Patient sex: F
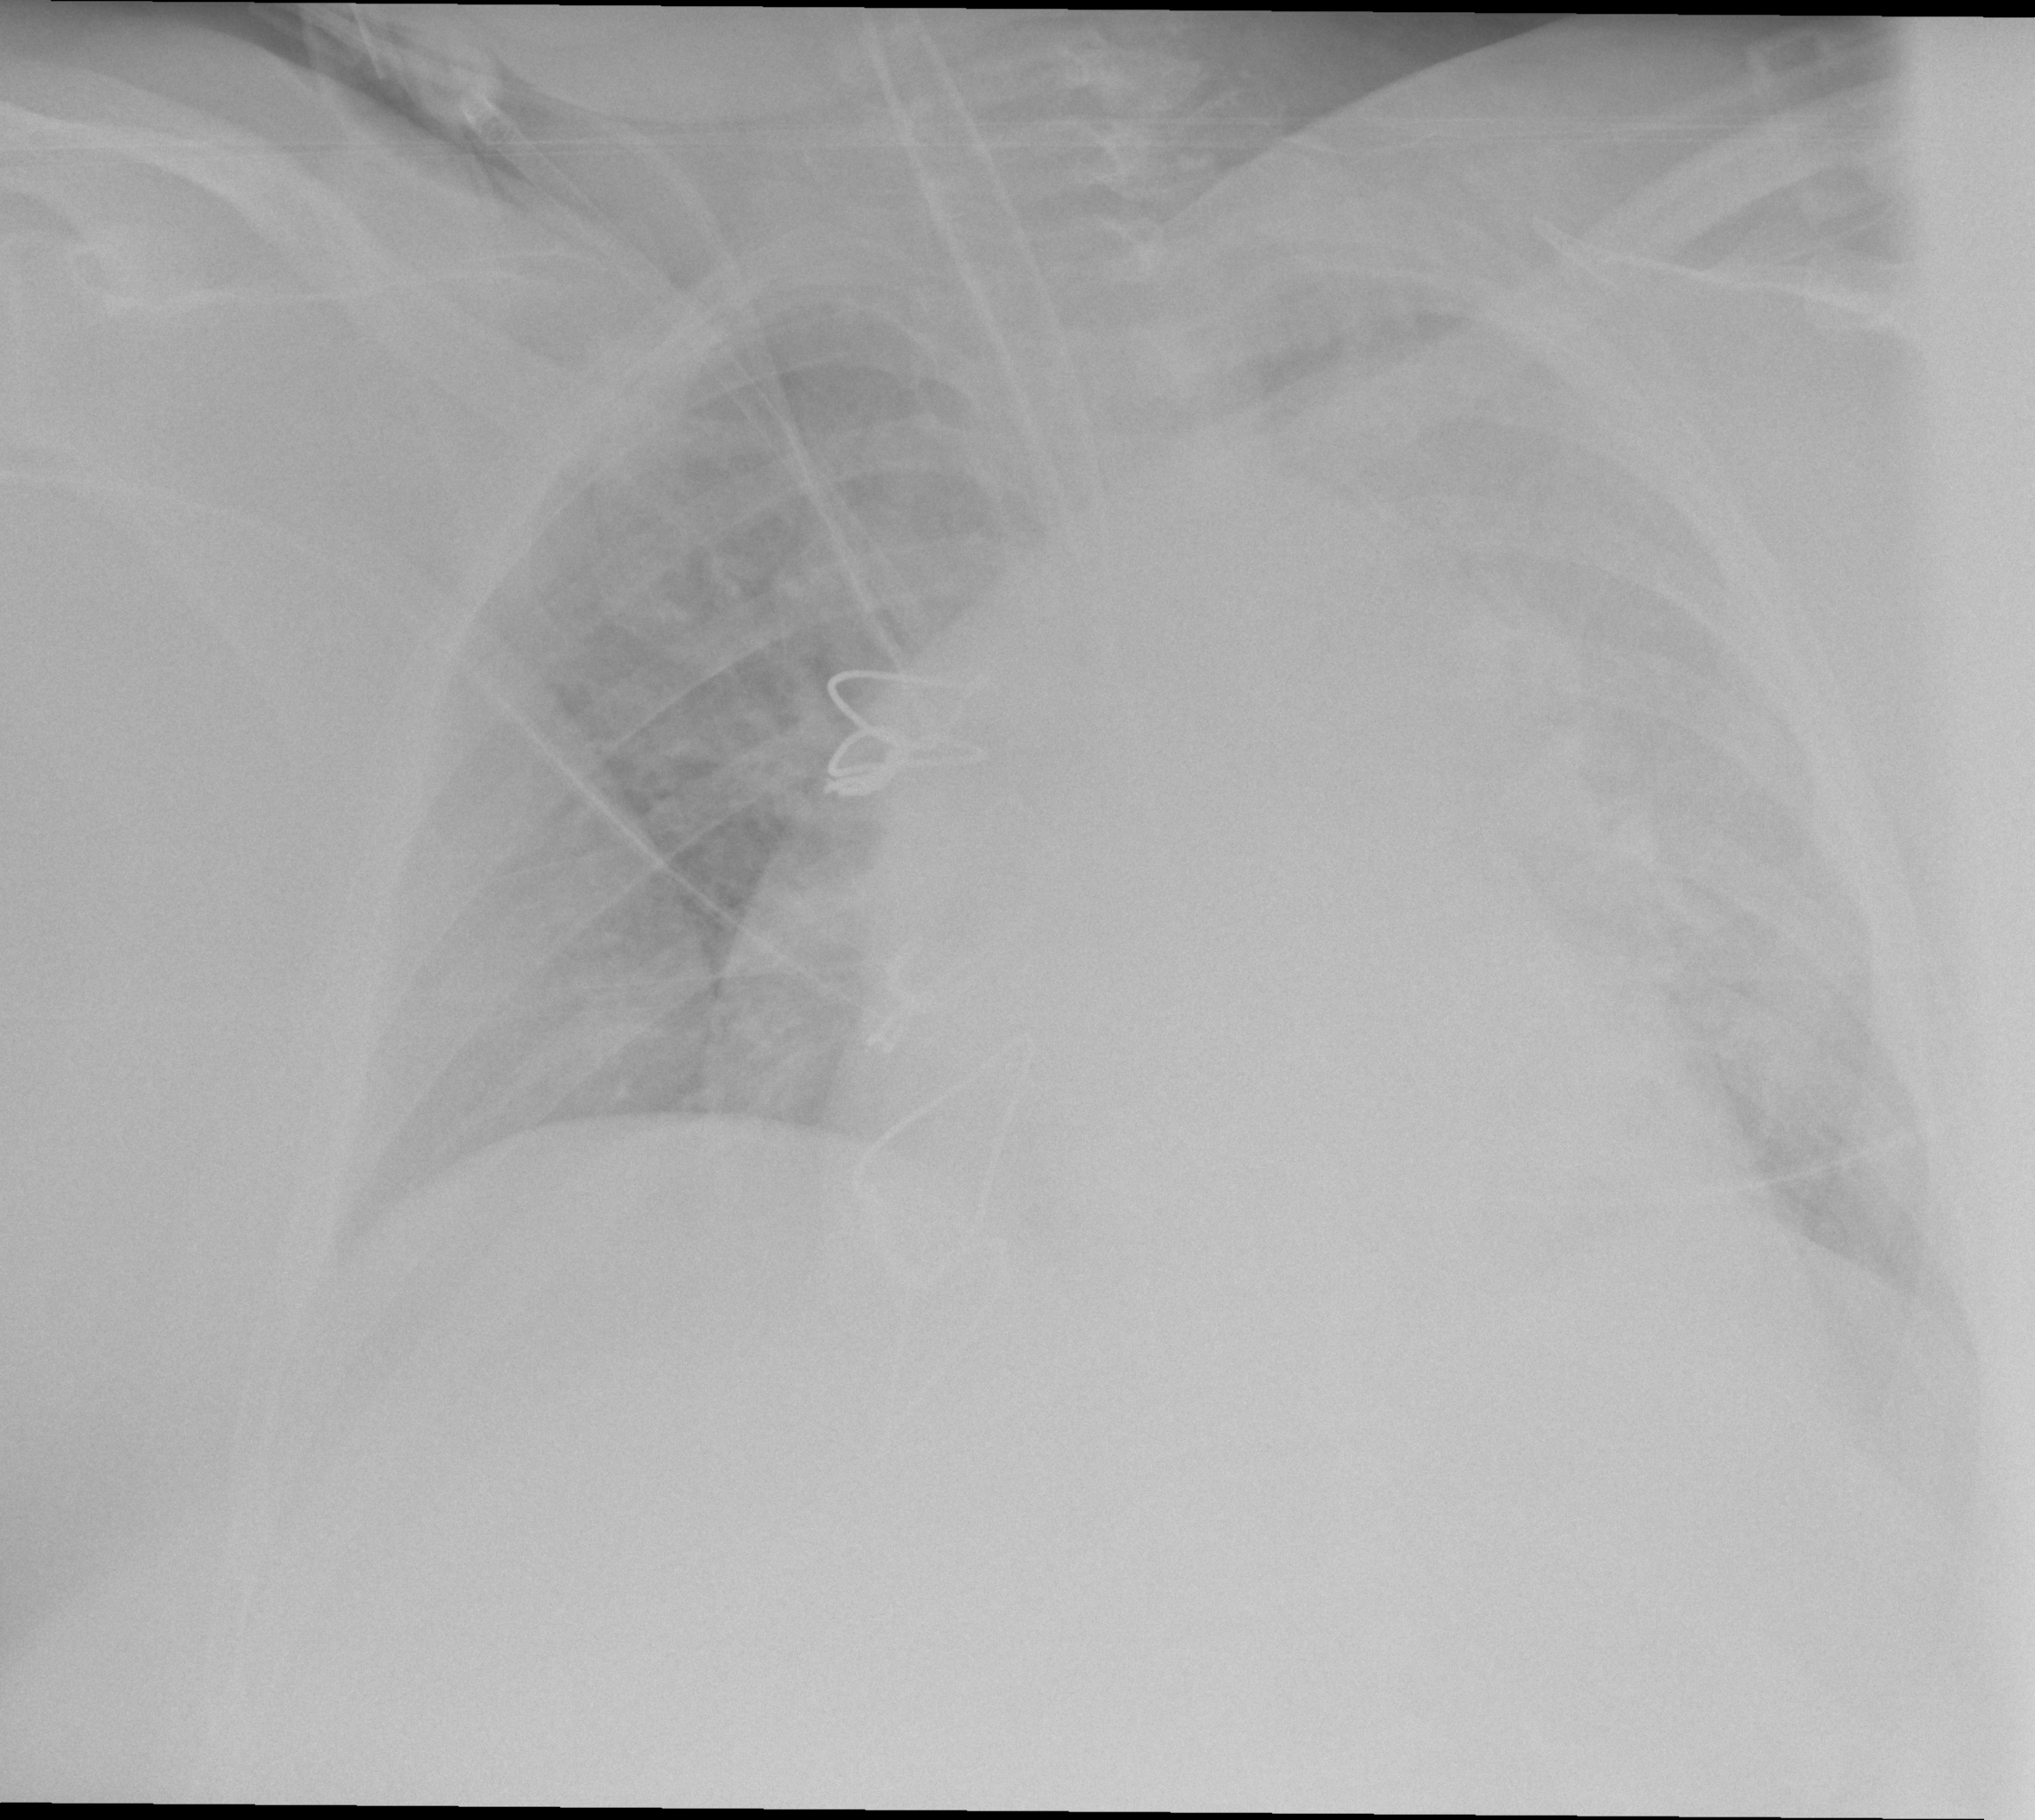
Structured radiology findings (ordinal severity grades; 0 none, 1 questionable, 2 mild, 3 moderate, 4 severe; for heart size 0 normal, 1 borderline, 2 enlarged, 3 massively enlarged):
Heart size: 1
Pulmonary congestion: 2
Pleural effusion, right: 0
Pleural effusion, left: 0
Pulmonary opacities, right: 0
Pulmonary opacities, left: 0
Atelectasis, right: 0
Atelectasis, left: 2